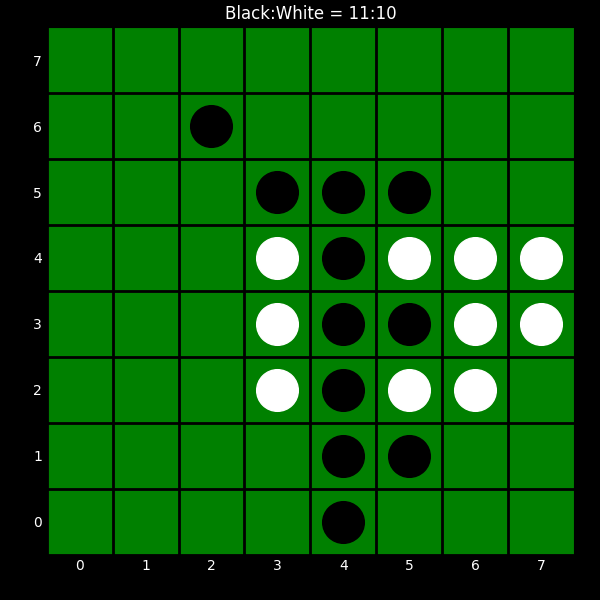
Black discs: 11
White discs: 10